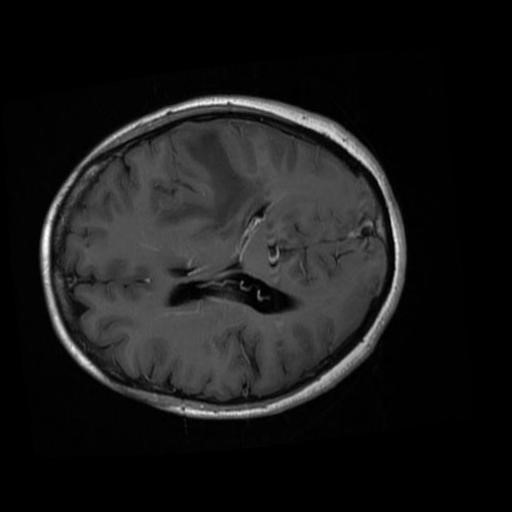
Label: brain_glioma